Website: home-depot
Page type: payment
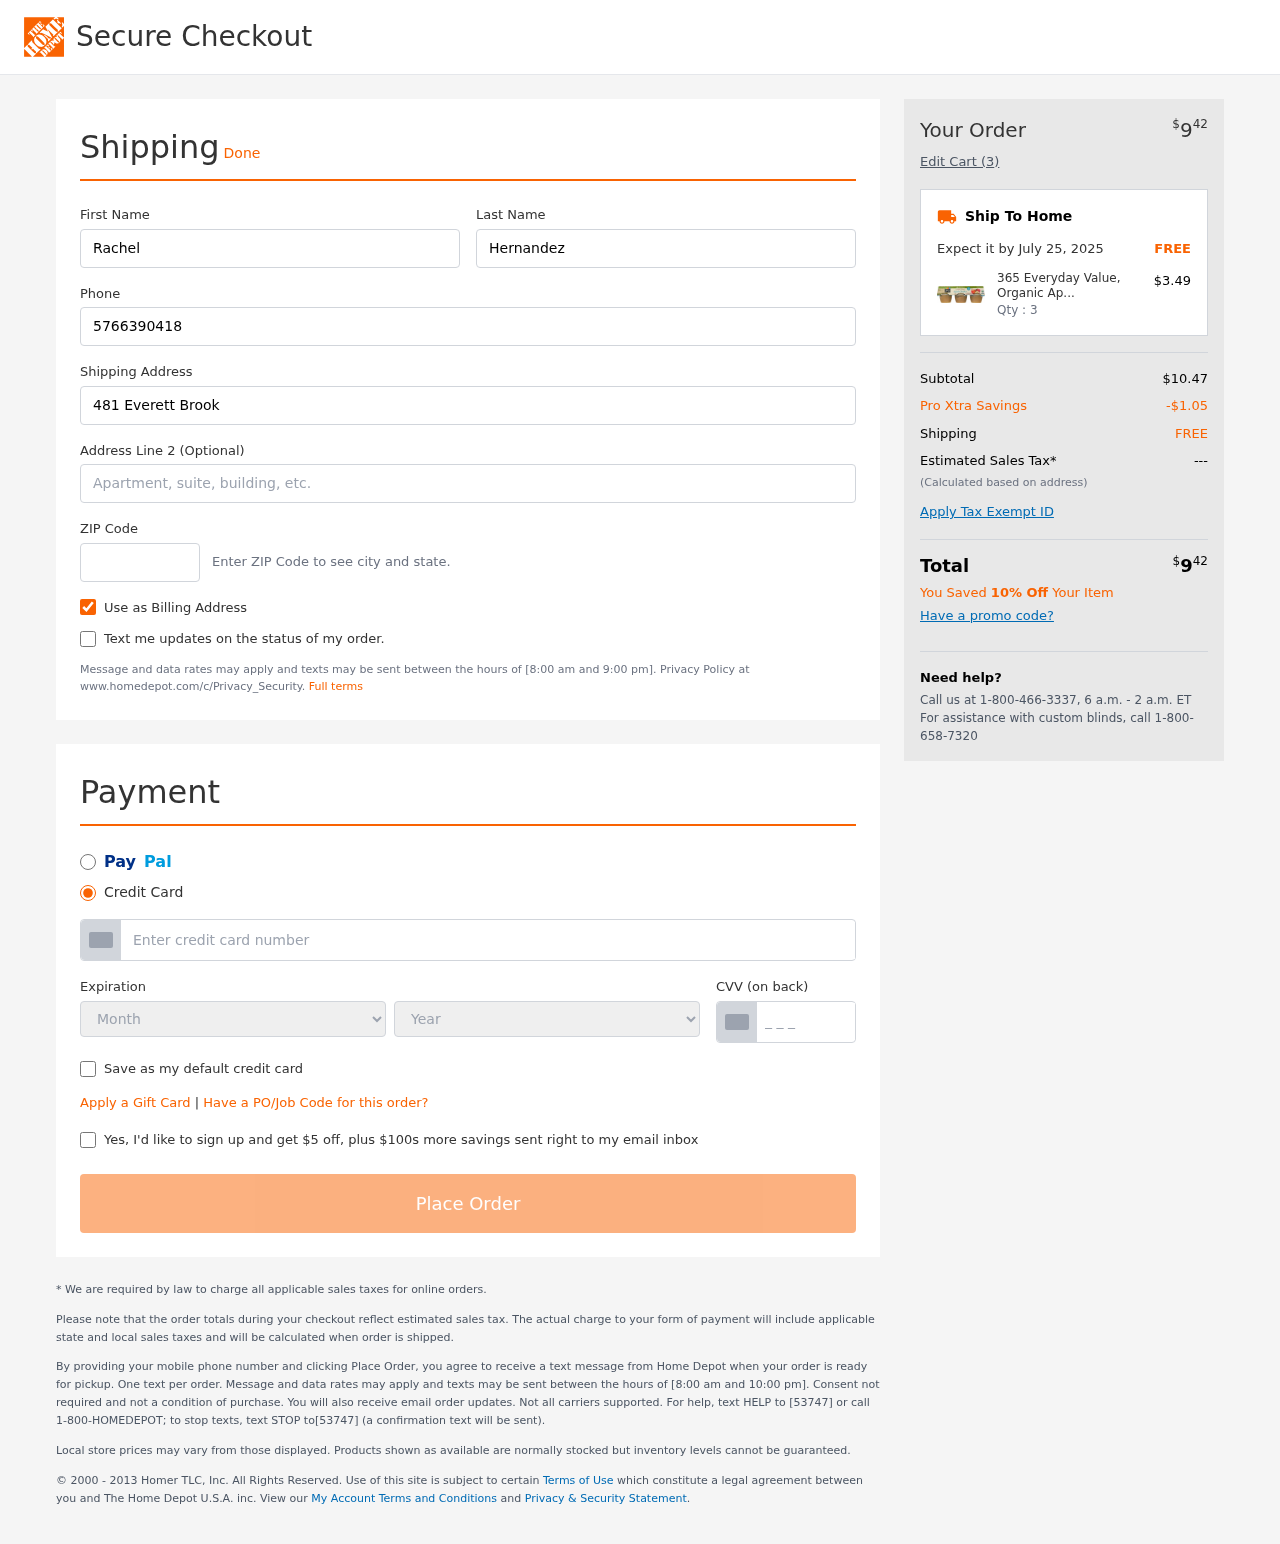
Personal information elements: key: PII_CARD_CVV
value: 585
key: PII_CARD_EXPIRY_MONTH
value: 05
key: PII_CARD_EXPIRY_YEAR
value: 29
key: PII_CARD_NUMBER
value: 6541 0534 0655 7035
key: PII_FIRSTNAME
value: Rachel
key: PII_LASTNAME
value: Hernandez
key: PII_PHONE
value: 5766390418
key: PII_POSTCODE
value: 97044
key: PII_STREET
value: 481 Everett Brook
Product elements: key: PRODUCT1_NAME
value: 365 Everyday Value, Organic Apple Sauce, Unsweetened (6 - 4 oz bowls), 24 oz
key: PRODUCT1_PRICE
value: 3.49
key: PRODUCT1_QUANTITY
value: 3
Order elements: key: ORDER_TOTAL
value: $942
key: ORDER_NUM_ITEMS
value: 3
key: ORDER_DELIVERY_DATE
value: July 25, 2025
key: ORDER_SUBTOTAL
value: $10.47
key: ORDER_DISCOUNT
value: -$1.05
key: ORDER_SHIPPING_COST
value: FREE